Chest X-ray. View position: AP
Patient age: 30
Patient sex: M
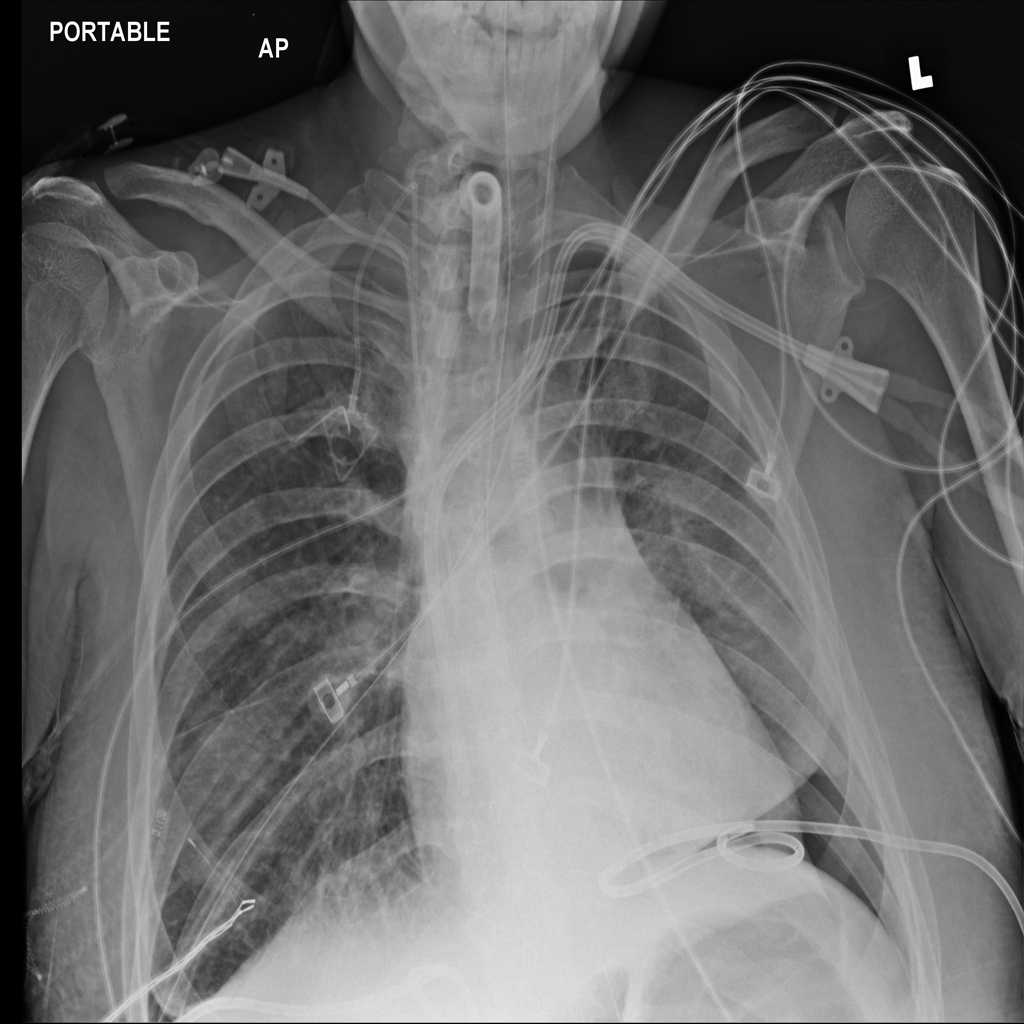
Finding: Pneumothorax